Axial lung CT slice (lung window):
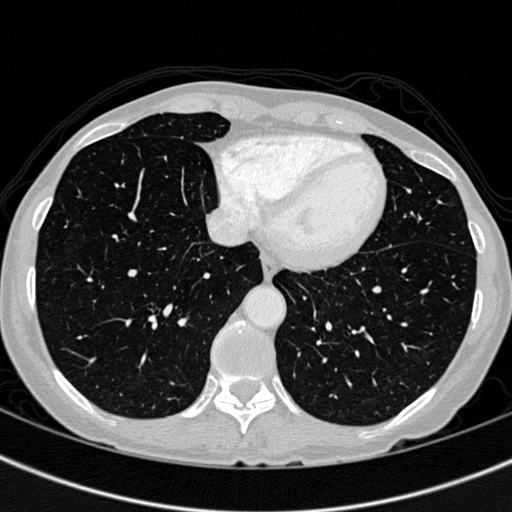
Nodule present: no